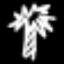
Label: palm tree